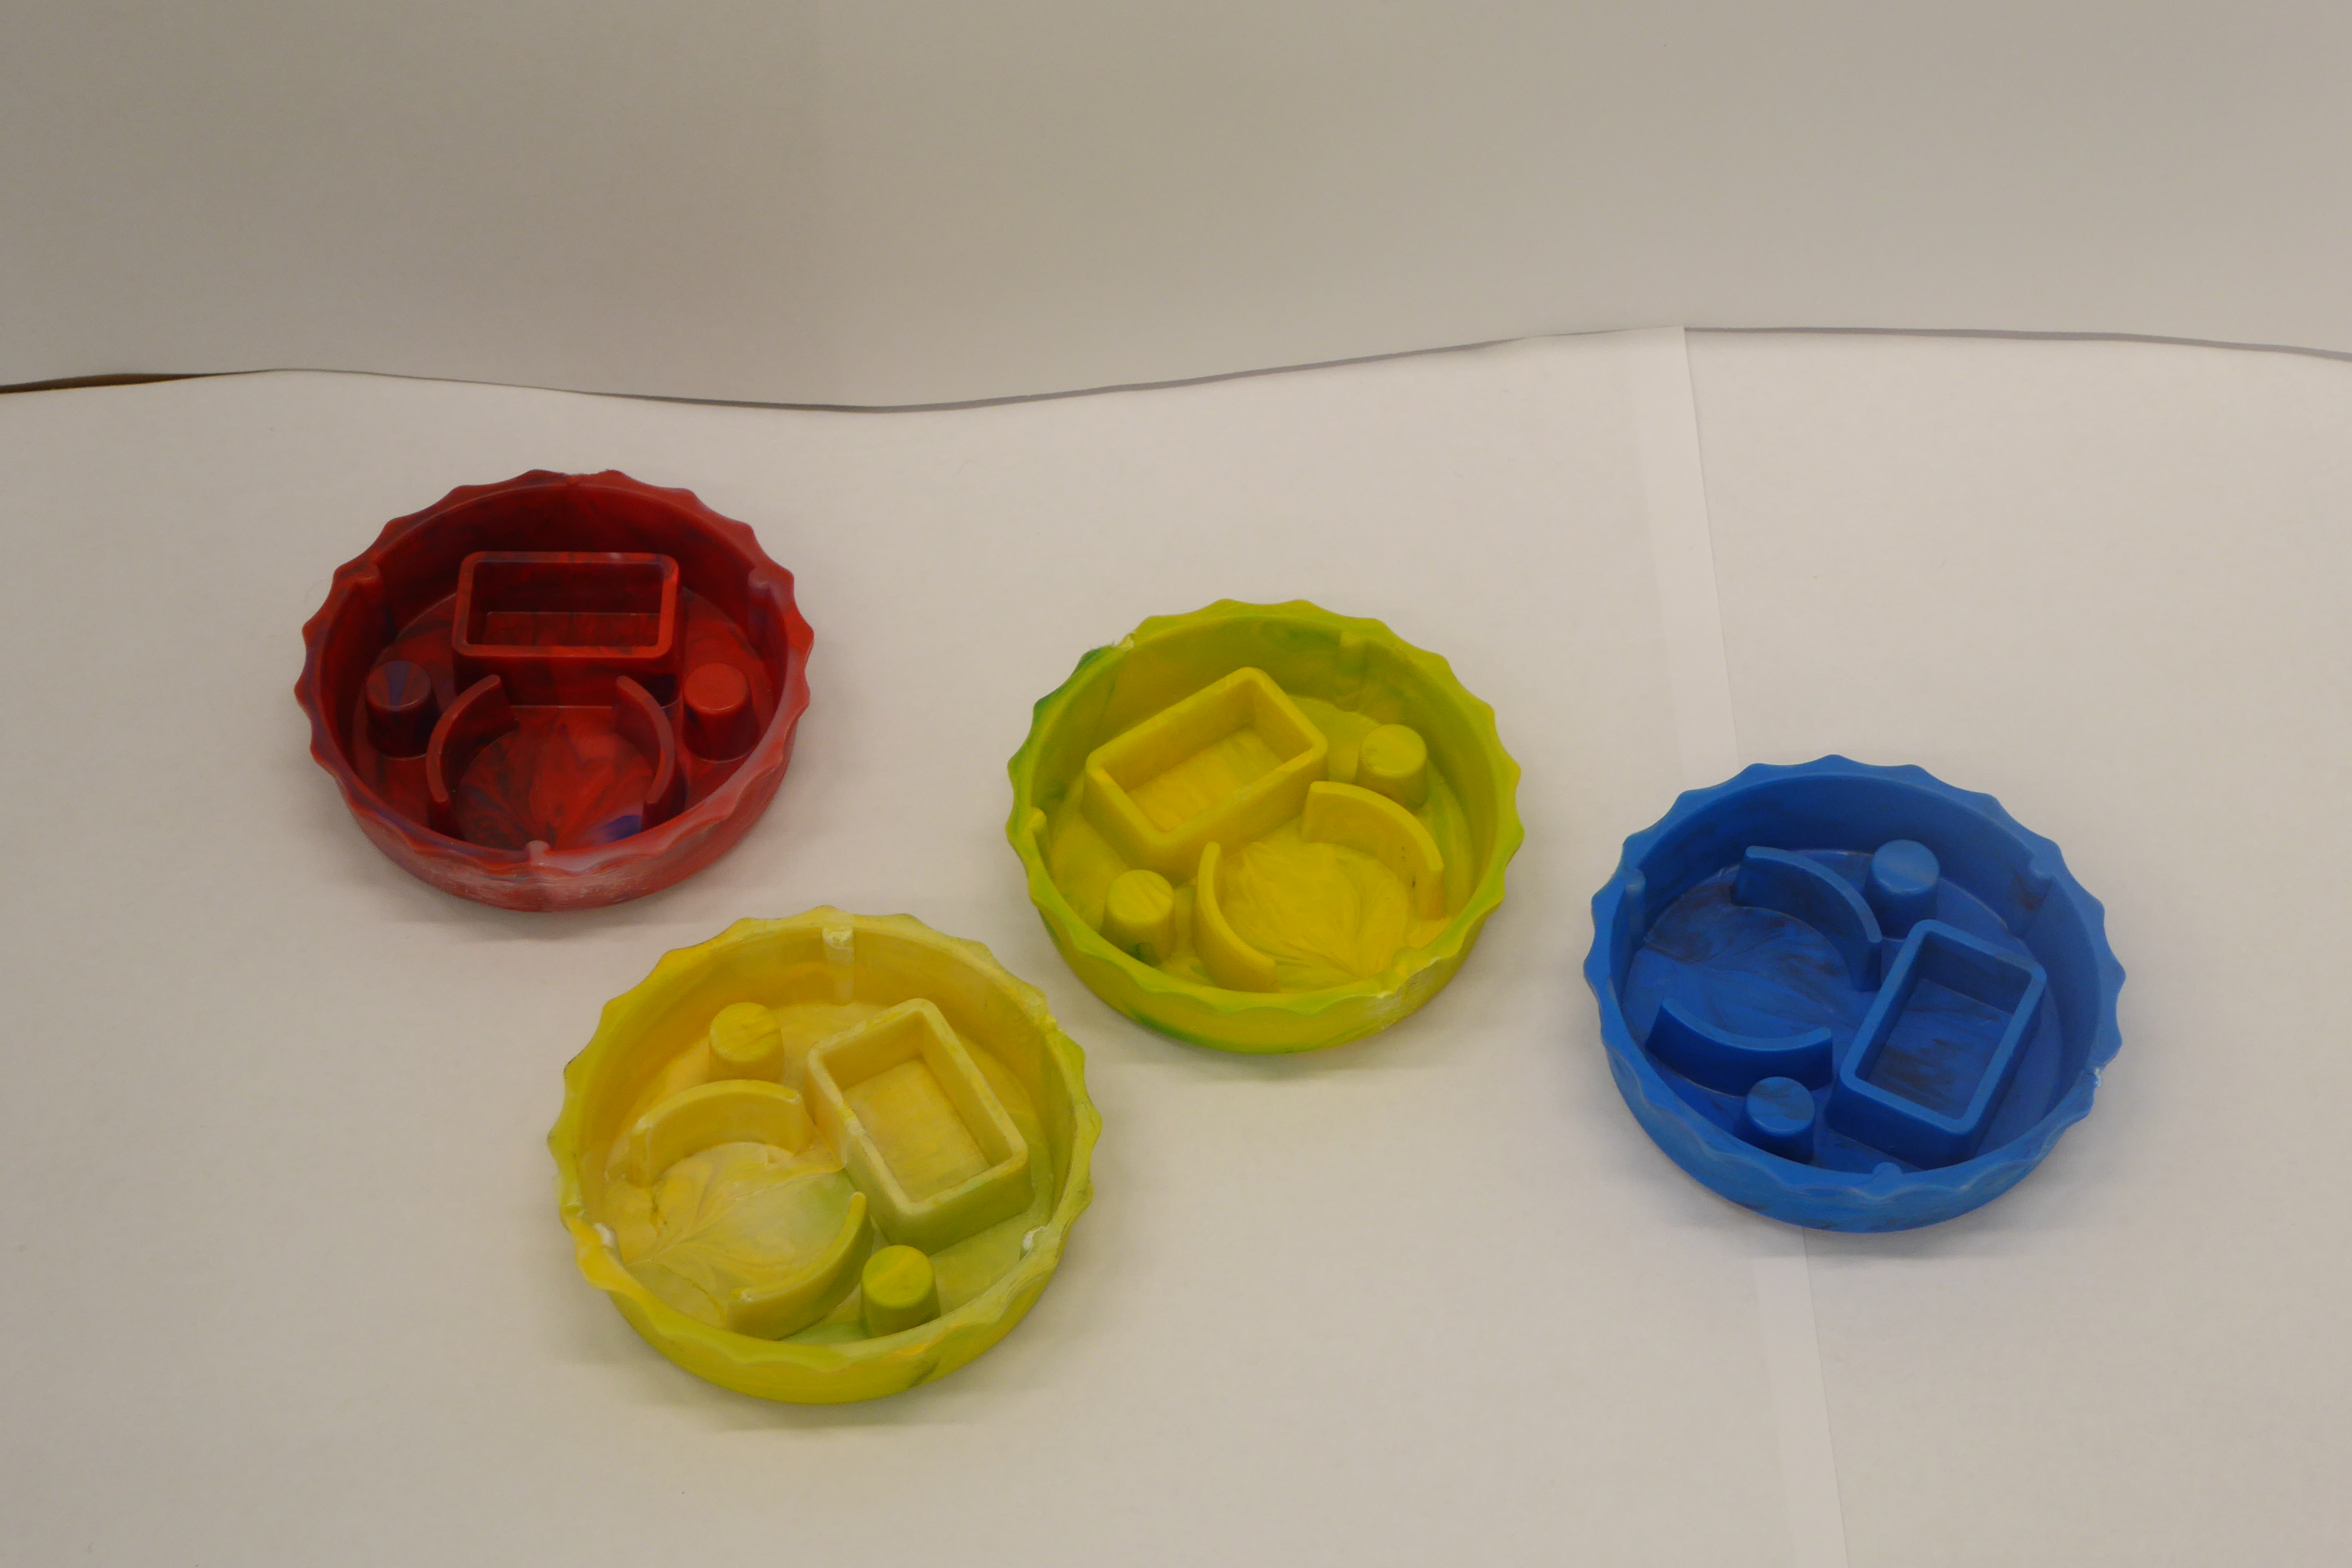
Label: Bottle Opener - Cover